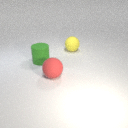
large green rubber cylinder to the left of large yellow rubber sphere